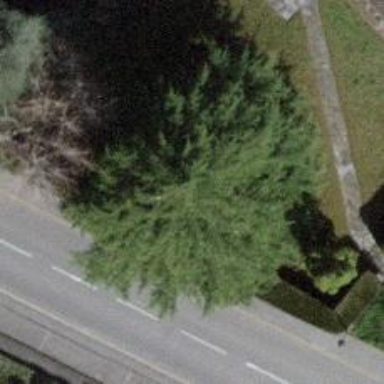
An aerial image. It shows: Needle-leaved tree in nature.